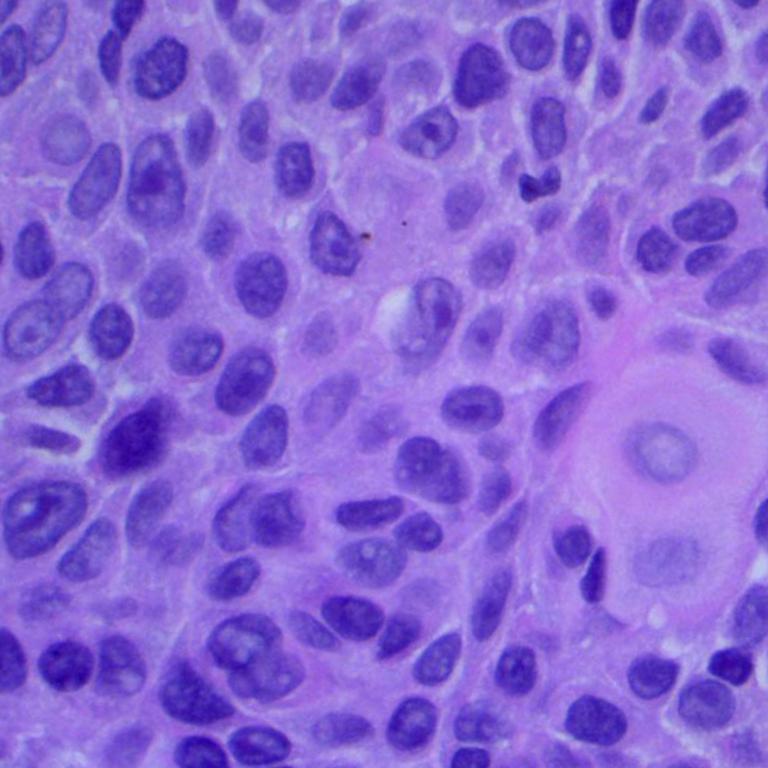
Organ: lung
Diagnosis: squamous carcinomas